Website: macys
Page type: billing-address
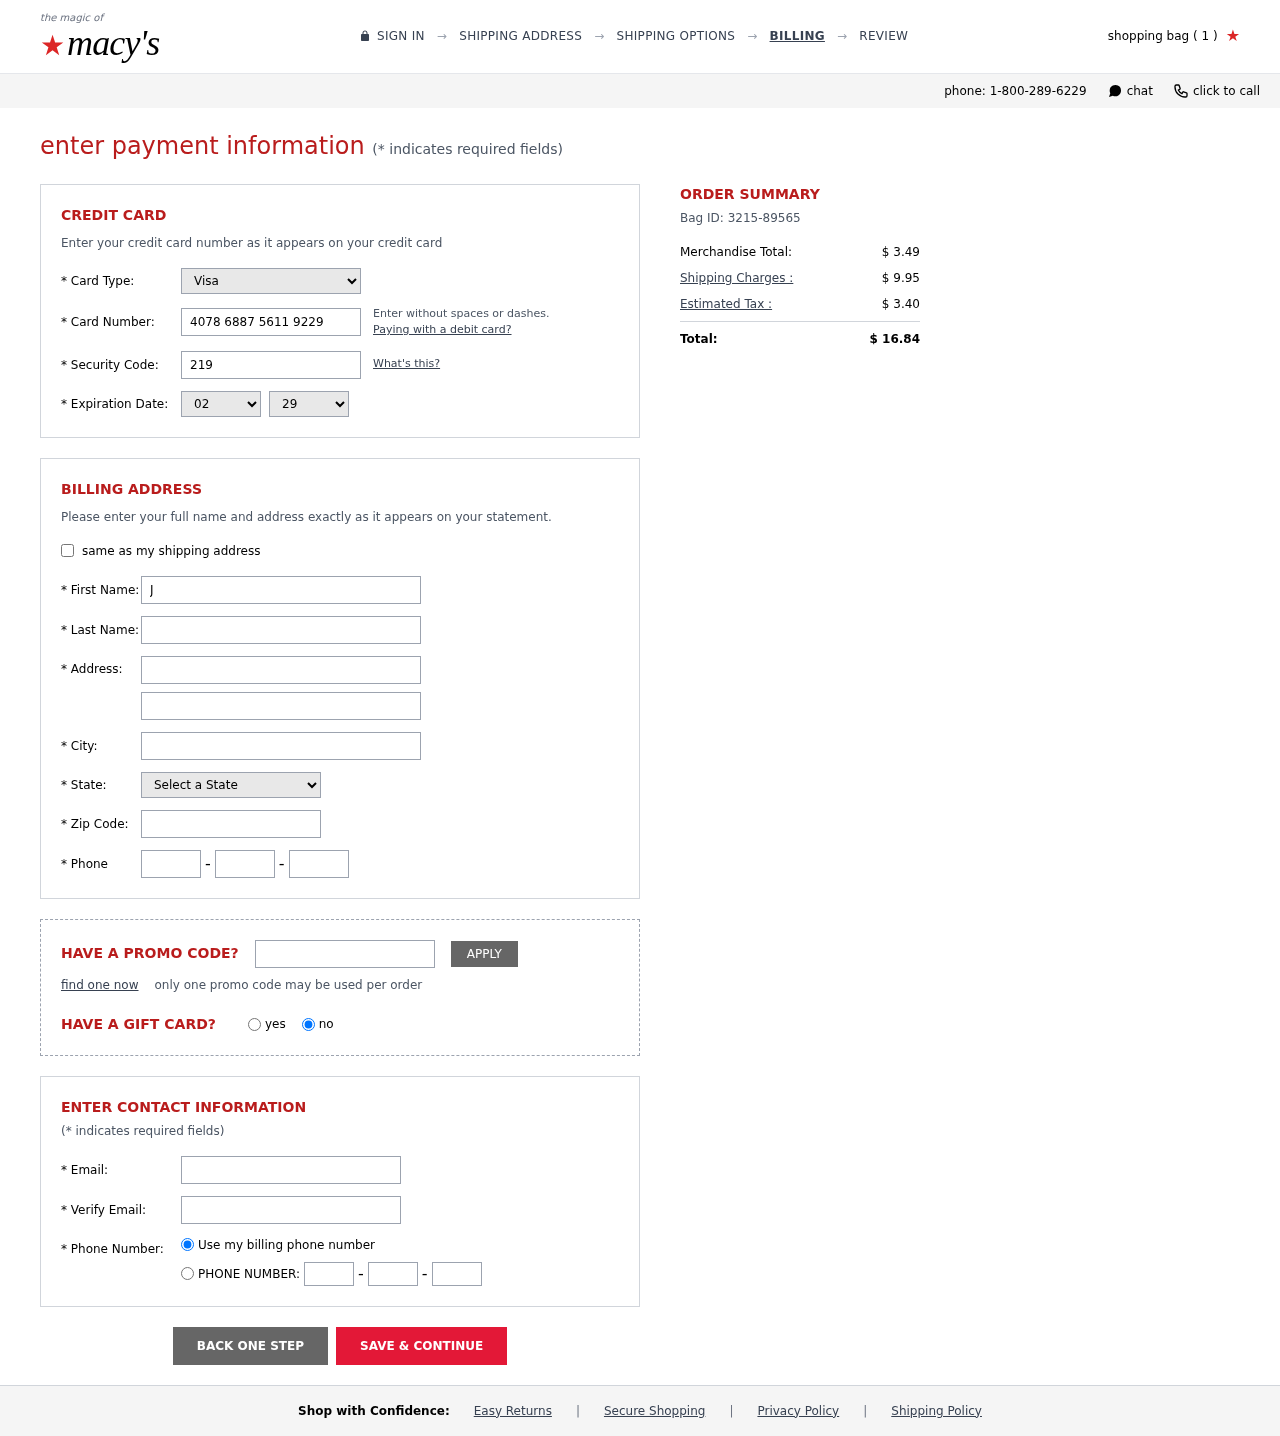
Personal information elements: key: PII_CARD_CVV
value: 219
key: PII_CARD_EXPIRY_MONTH
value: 02
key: PII_CARD_EXPIRY_YEAR
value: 29
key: PII_CARD_NUMBER
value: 4078 6887 5611 9229
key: PII_CARD_TYPE
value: Visa
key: PII_CITY
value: West Ninamouth
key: PII_EMAIL
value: jillhunt@gmail.com
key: PII_FIRSTNAME
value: Jill
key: PII_LASTNAME
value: Hunt
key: PII_PHONE_AREA
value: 628
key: PII_PHONE_PREFIX
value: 805
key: PII_PHONE_SUFFIX
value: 6929
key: PII_POSTCODE
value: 19467
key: PII_STATE_ABBR
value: HI
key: PII_STREET
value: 360 Kimberly Lane Suite 133
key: PII_STREET2
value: Apt. 725
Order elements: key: ORDER_NUM_ITEMS
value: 1
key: ORDER_ID
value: Bag ID: 3215-89565
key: ORDER_SUBTOTAL
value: $ 3.49
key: ORDER_SHIPPING_COST
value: $ 9.95
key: ORDER_TAX
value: $ 3.40
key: ORDER_TOTAL
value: $ 16.84